Aerial crown-view tile of a tropical tree (Barro Colorado Island, Panama), acquired 20240813:
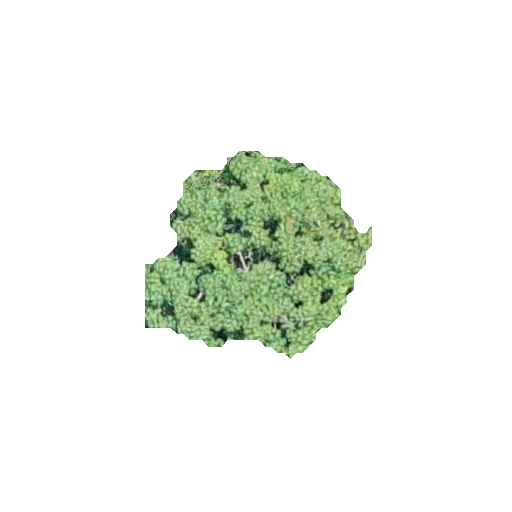
Species: Hieronyma alchorneoides
GBIF accepted scientific name: Hieronyma alchorneoides
Crown area: 48.636 m²